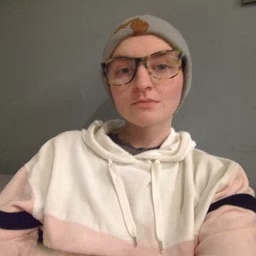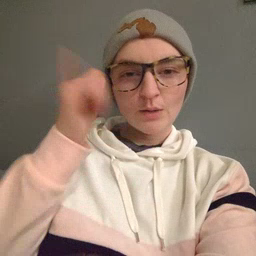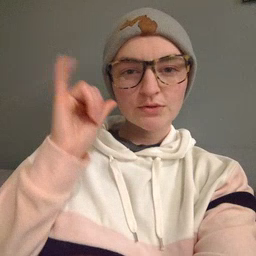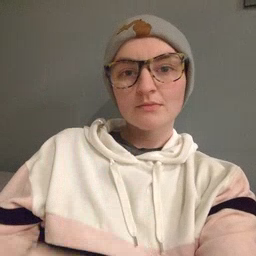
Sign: cow